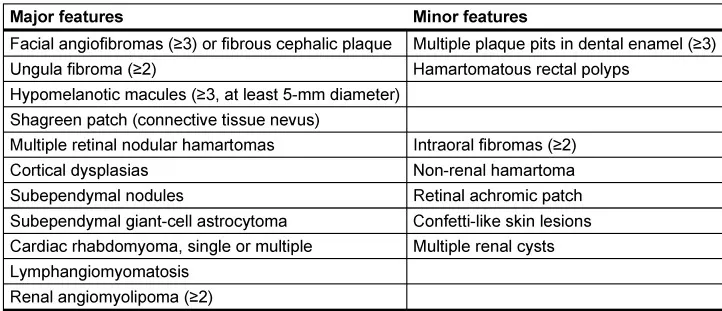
Clinical diagnostic criteria for tuberous sclerosis complex (TSC) [1], [2], [3].
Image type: chart (chart)